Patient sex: F
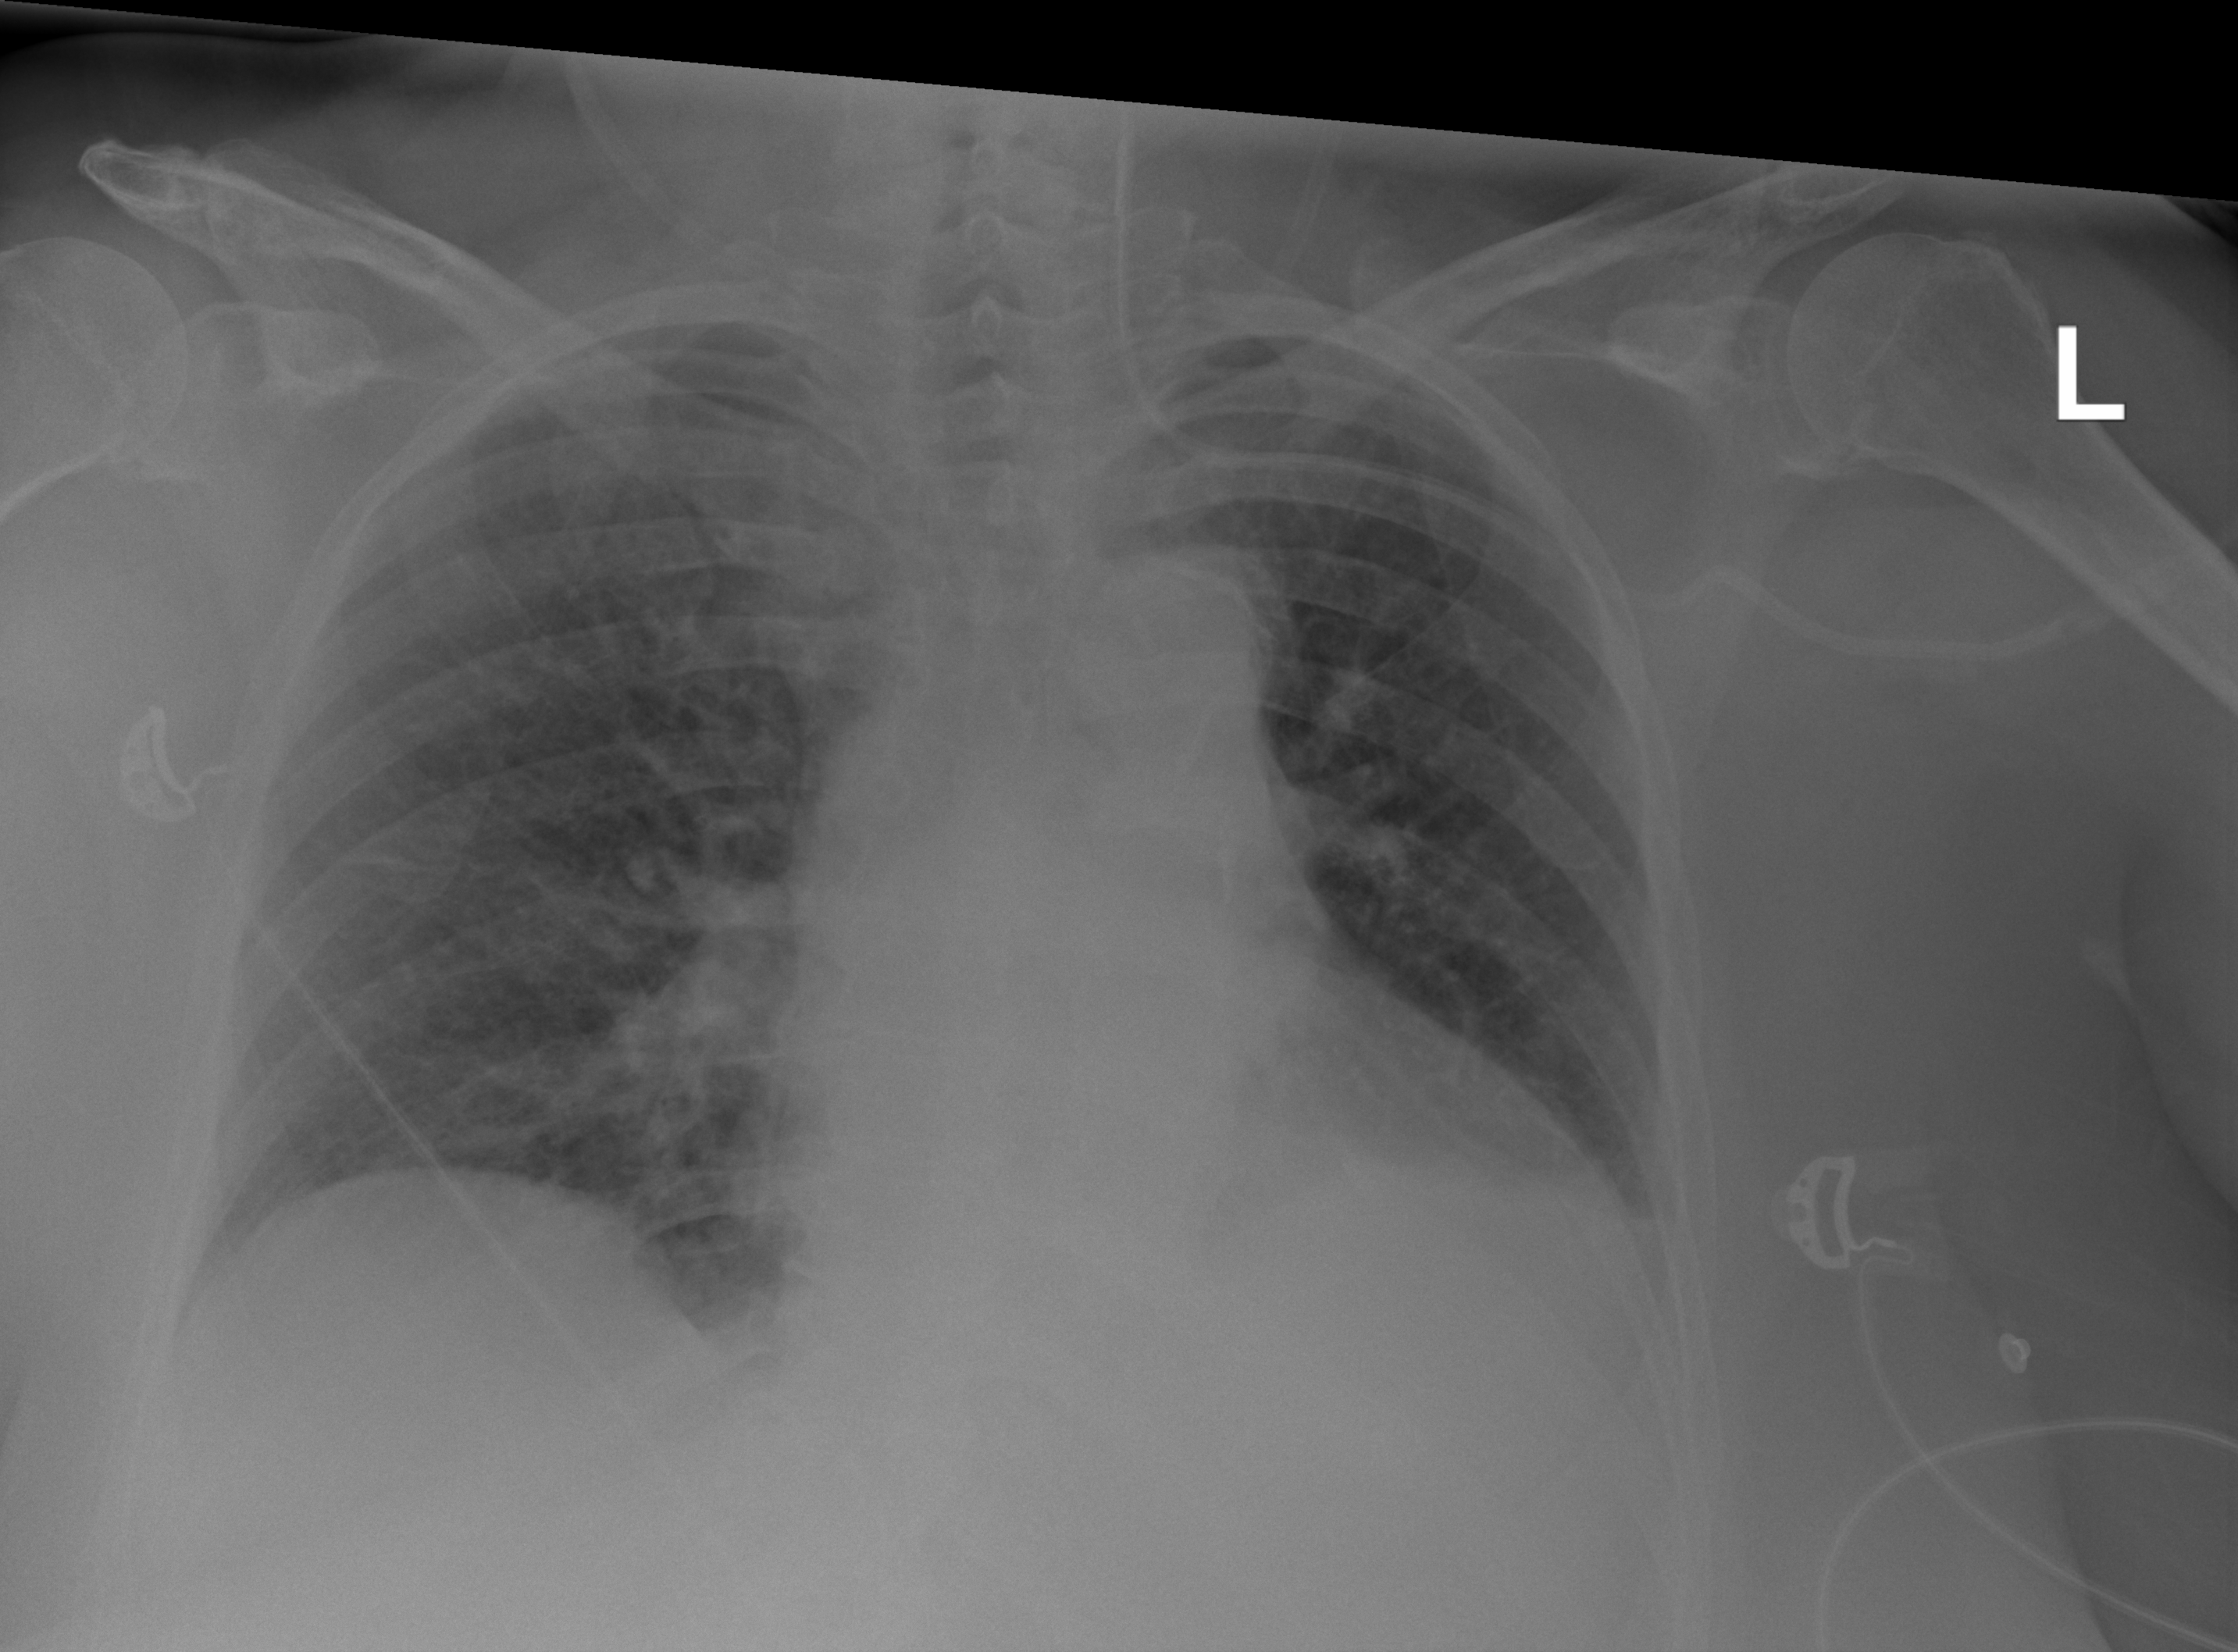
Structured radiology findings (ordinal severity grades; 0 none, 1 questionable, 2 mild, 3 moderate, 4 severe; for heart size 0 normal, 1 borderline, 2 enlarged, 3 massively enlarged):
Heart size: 0
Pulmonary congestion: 0
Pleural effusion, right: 0
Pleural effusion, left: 1
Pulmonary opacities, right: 0
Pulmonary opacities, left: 0
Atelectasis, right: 0
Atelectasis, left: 1